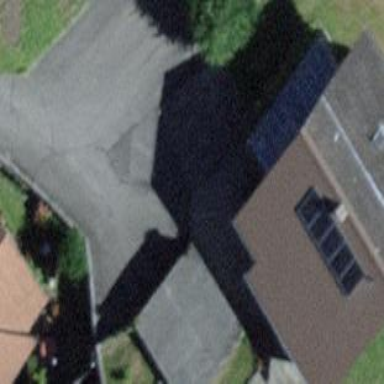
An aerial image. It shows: Garage building.